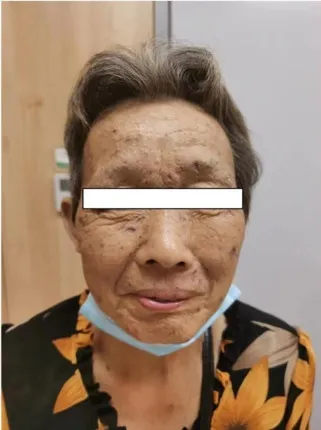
(B) The patient experienced regression of the facial mass after discontinuation of the drug.
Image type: medical_photograph (skin_photograph)